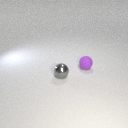
small gray metal sphere to the left of small purple rubber sphere